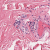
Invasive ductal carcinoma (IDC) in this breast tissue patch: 0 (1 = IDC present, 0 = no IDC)